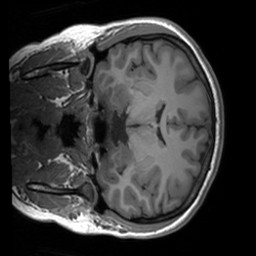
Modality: T1w
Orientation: coronal
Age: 19
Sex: female
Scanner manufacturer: siemens
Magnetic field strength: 3 T
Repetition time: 1.9 s
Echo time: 0.00226 s